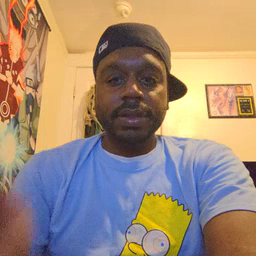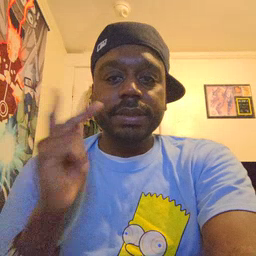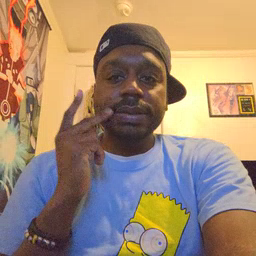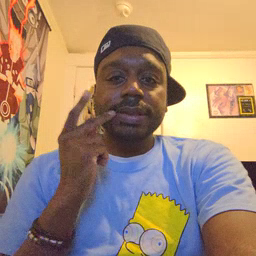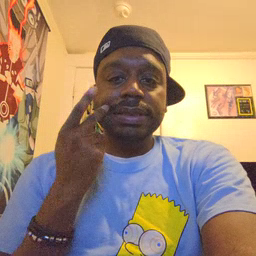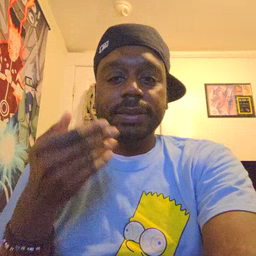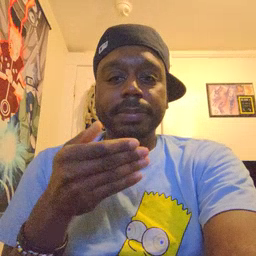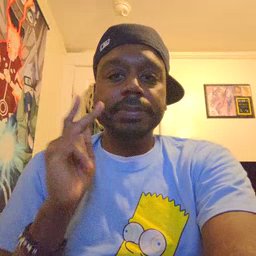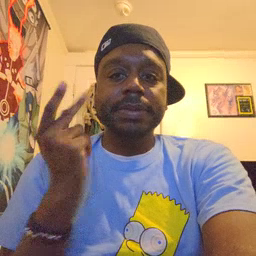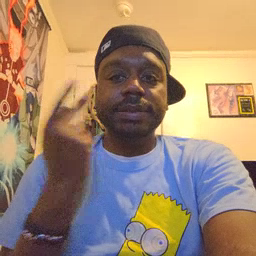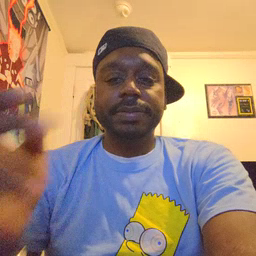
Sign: kitty